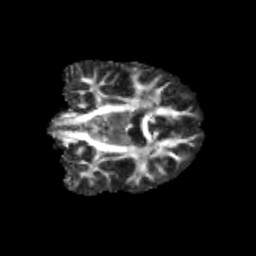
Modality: FA
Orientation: coronal
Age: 13
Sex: male
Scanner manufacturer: siemens
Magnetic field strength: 3 T
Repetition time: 3.8 s
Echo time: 0.07 s